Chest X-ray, AP view. Patient: 52 years old, sex M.
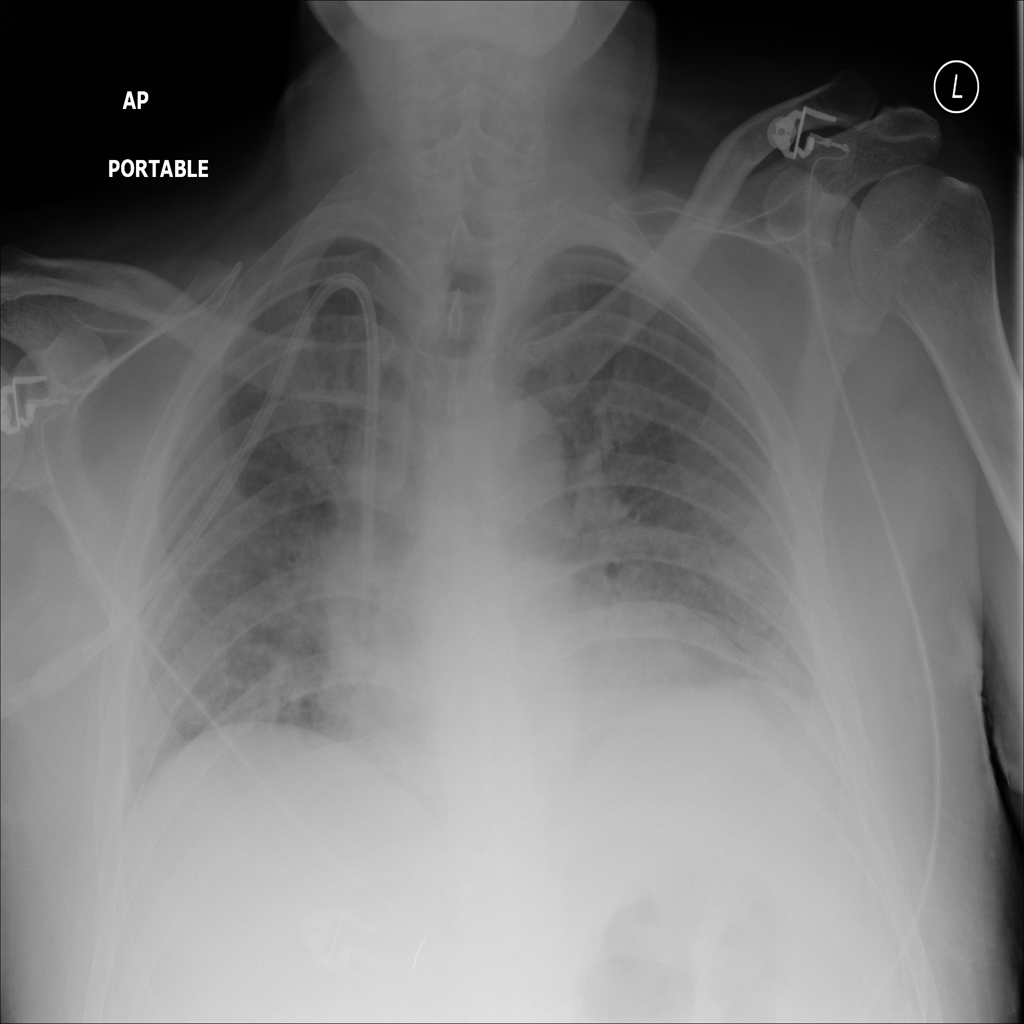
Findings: Edema, Infiltration